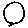
Label: circle